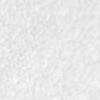
Label: no_change